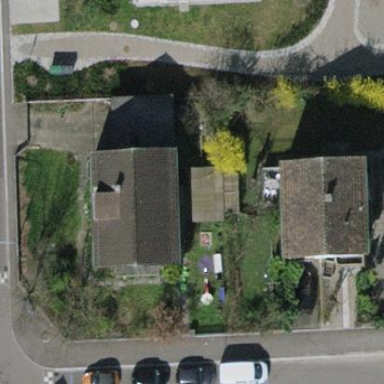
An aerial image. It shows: Residential garden.